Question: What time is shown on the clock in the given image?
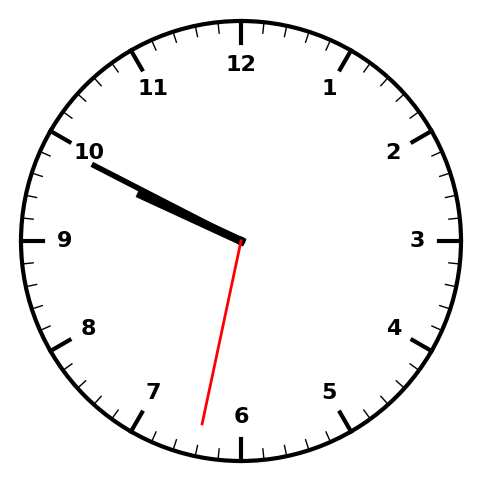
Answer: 09:49:32